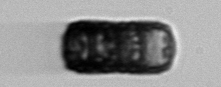
Label: Paralia_sulcata